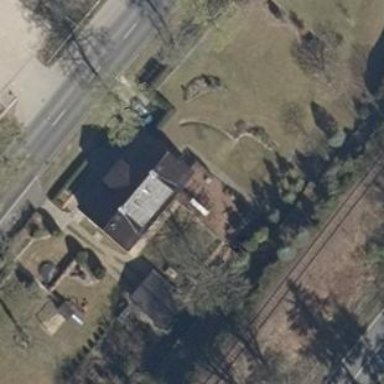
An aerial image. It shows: Detached building with gabled roof.